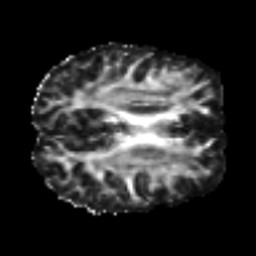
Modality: FA
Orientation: axial
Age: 49
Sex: male
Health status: healthy
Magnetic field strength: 3 T
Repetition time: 7 s
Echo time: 0.0926 s